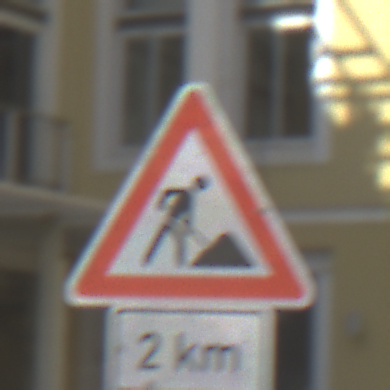
Verkehrszeichen: Arbeitsstelle
Zusatzzeichen unten: Entfernungsangaben2
Umgebung: Outdoor, Urban
Tageszeit: MorningAfternoon
Wetter: PartlyCloudy
Licht: Natural
Jahreszeit: NotSpecified
Kontrast: HighContrast